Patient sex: M
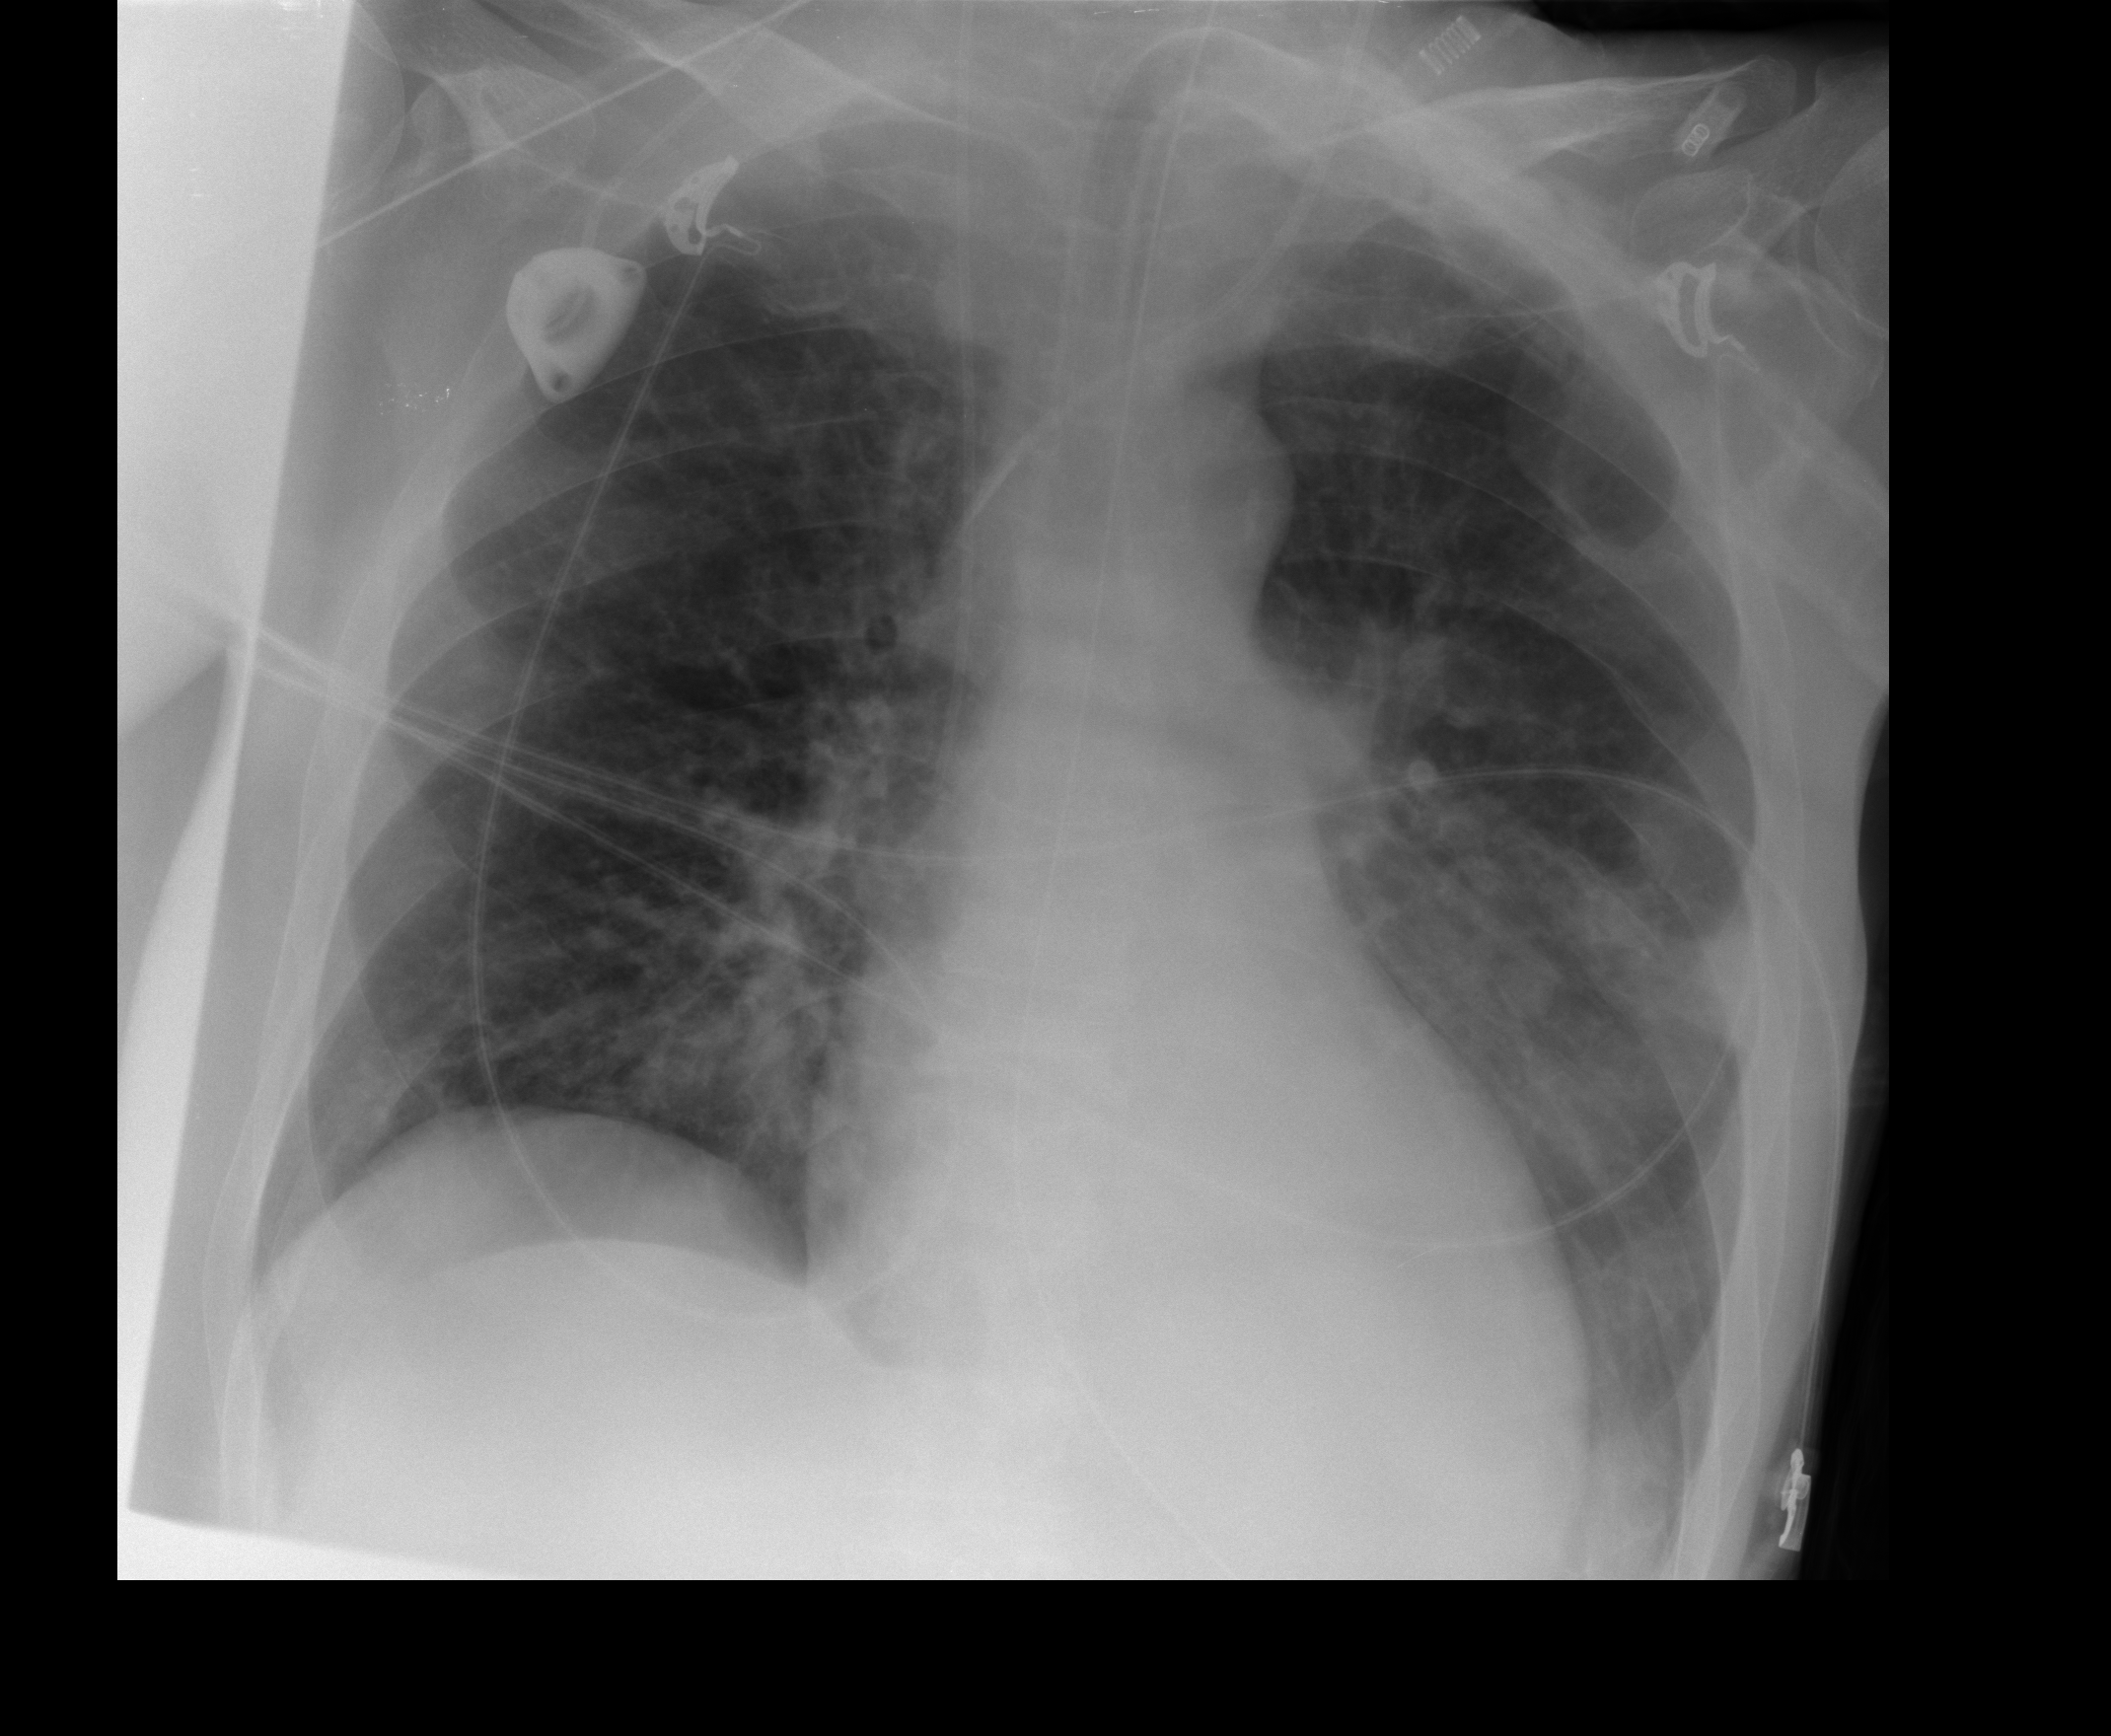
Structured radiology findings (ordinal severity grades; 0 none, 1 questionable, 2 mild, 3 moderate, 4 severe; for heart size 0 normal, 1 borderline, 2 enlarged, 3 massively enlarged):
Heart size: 0
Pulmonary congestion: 2
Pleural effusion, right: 0
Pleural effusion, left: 2
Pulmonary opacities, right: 2
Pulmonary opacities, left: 2
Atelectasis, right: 2
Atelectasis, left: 2